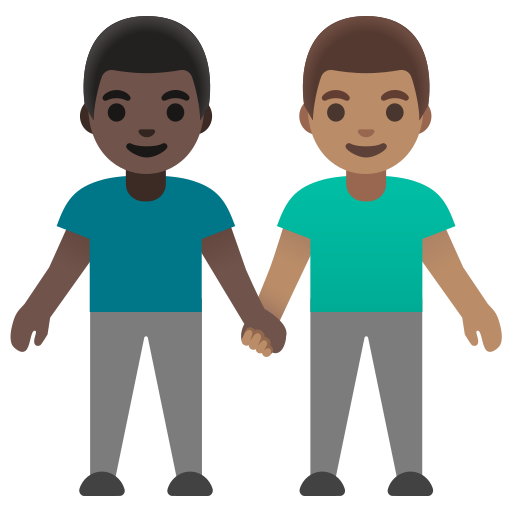
Emoji: 👨🏿‍🤝‍👨🏽